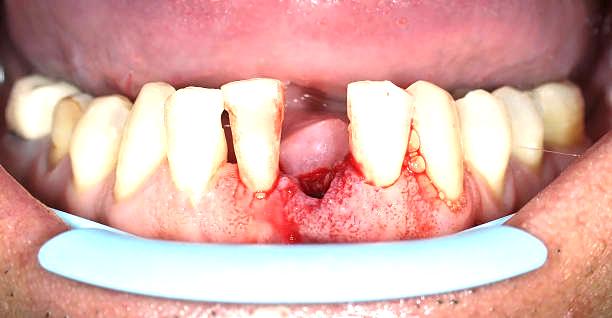
Condition: Gingivitis